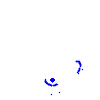
Particle: proton